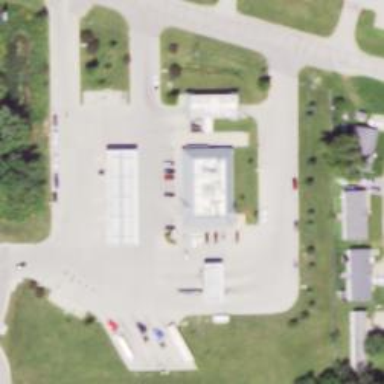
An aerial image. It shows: Convenience shop.